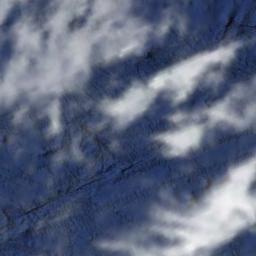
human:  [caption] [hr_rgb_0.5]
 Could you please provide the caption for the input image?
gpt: The stratocumulus are located above the surface of the sea .

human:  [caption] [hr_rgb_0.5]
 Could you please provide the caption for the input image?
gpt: White clouds on blue sea .

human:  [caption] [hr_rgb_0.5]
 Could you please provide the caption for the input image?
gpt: The white cloud is above blue sea .

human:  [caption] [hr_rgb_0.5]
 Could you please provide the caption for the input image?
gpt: There is a layer of floating clouds on the sea .

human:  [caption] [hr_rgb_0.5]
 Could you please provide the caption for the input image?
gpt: There are some gray and white clouds over a blue sea .